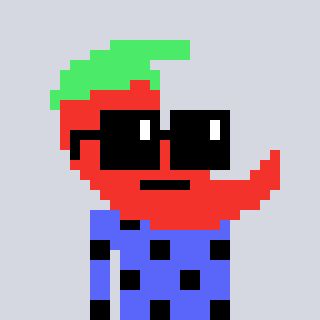
a pixel art character with square black sunglasses, a chilli-shaped head and a purple-colored body on a cool background